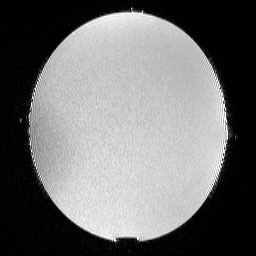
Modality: T2w
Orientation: sagittal
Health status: healthy
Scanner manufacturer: siemens
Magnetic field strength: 3 T
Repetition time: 4.8 s
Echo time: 0.452 s